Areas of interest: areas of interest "Cemetery"
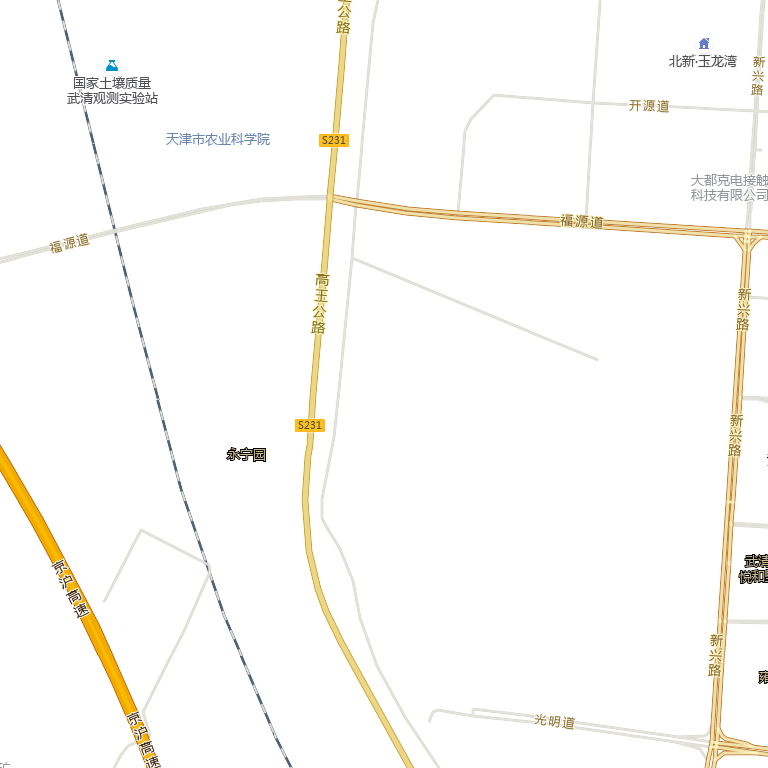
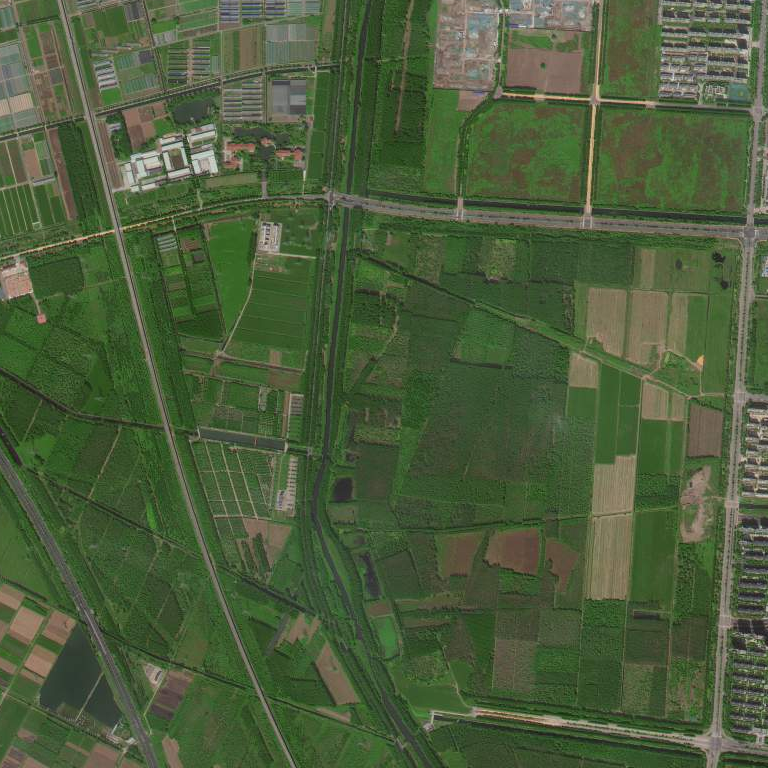